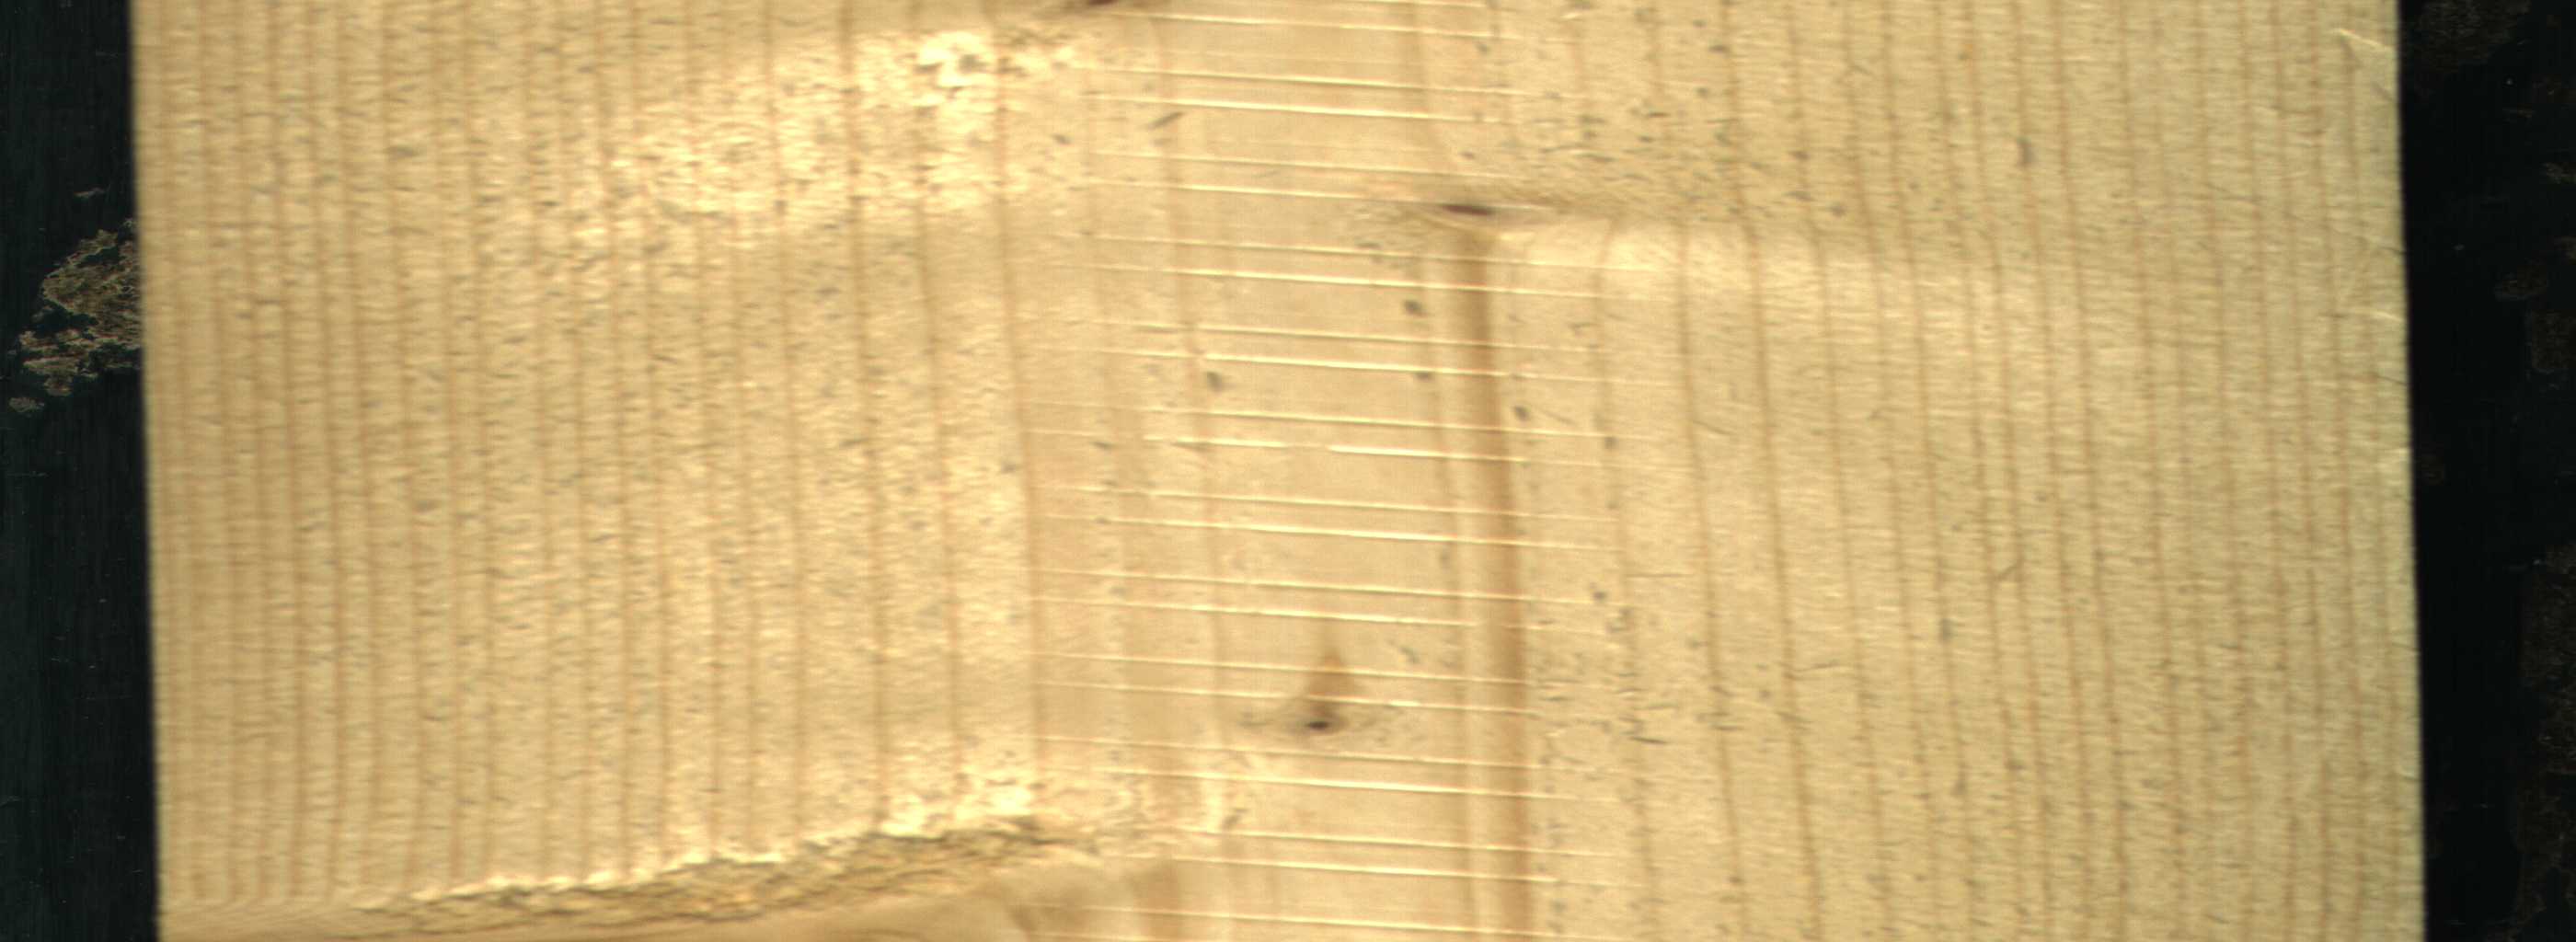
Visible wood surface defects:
Live_Knot
Live_Knot
Live_Knot
Live_Knot